Aerial crown-view tile of a tropical tree (Barro Colorado Island, Panama), acquired 20241014:
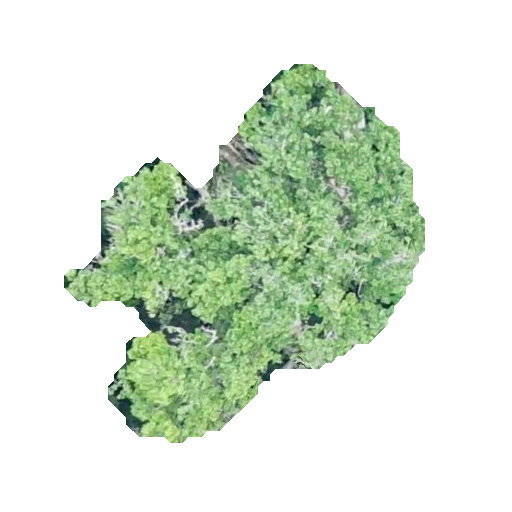
Species: Prioria copaifera
GBIF accepted scientific name: Prioria copaifera
Crown area: 121.679 m²